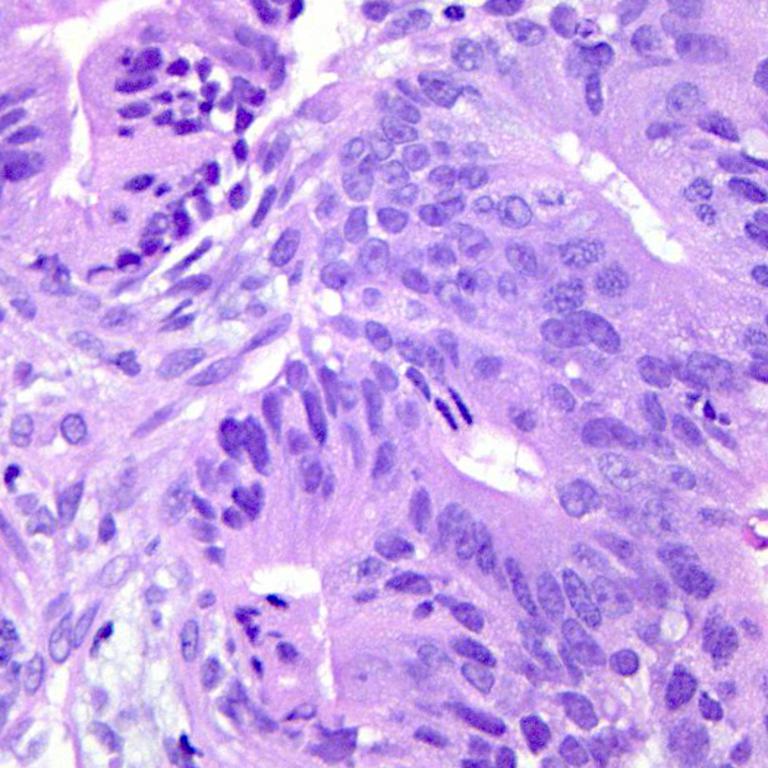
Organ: colon
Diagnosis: adenocarcinomas